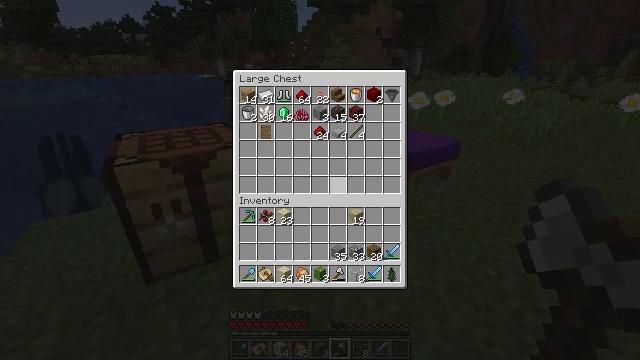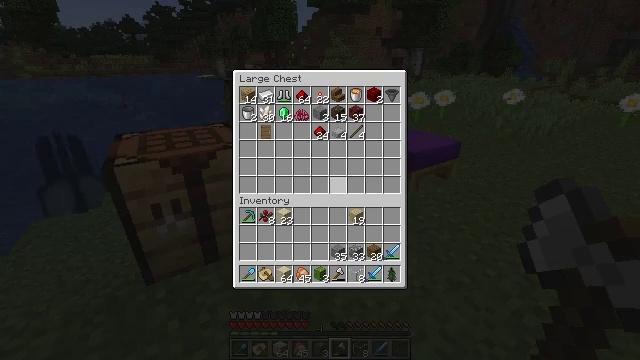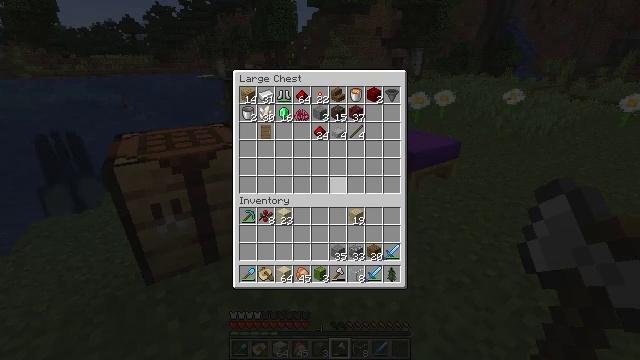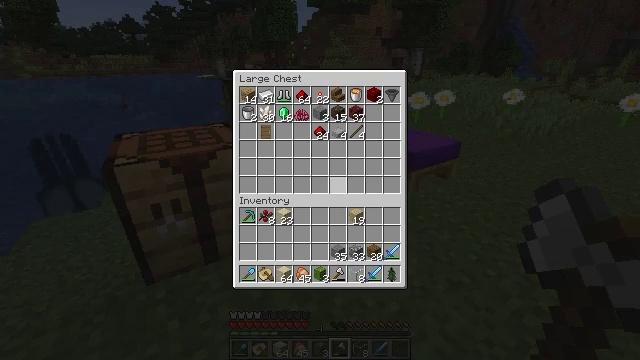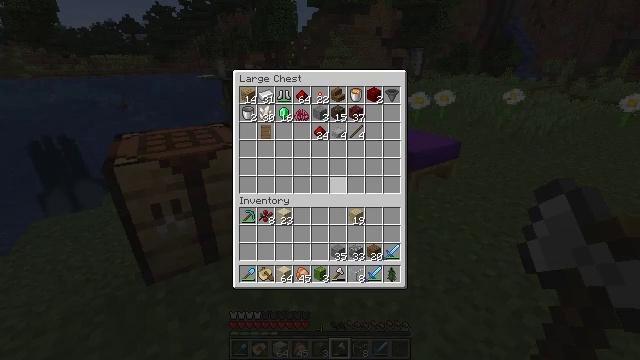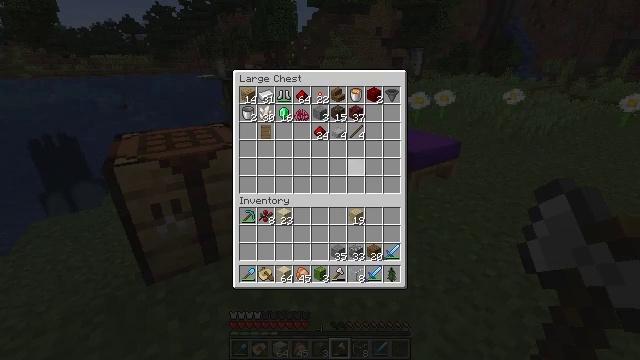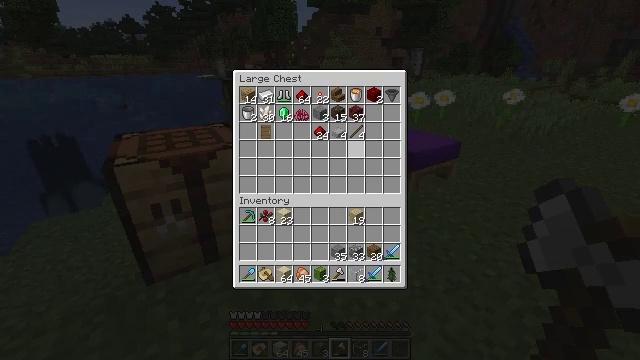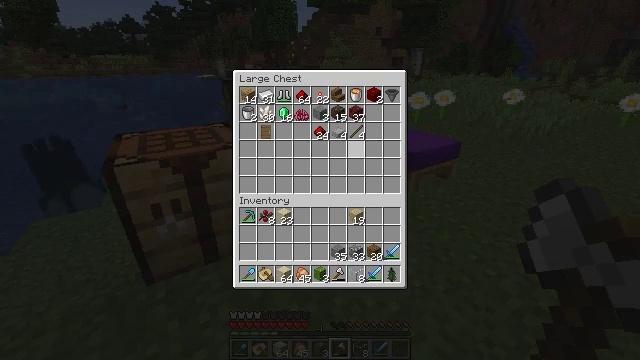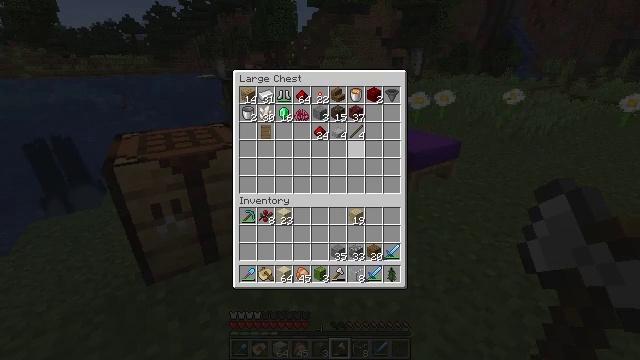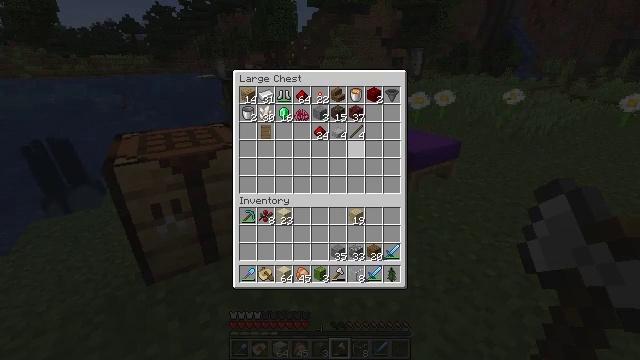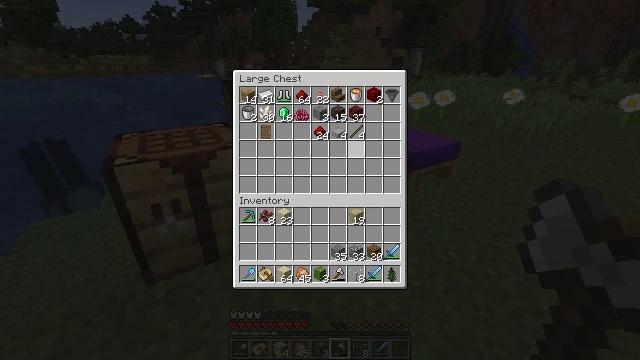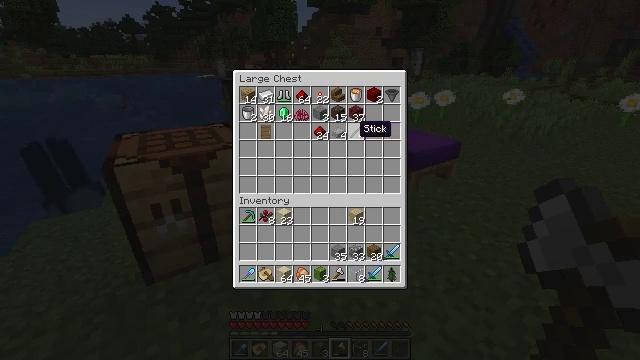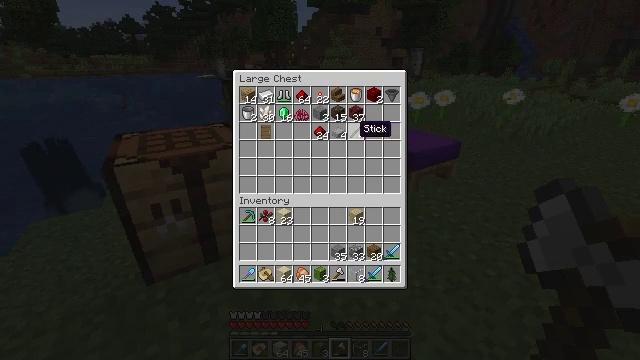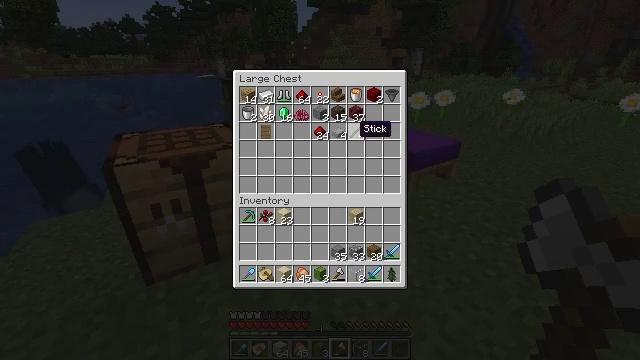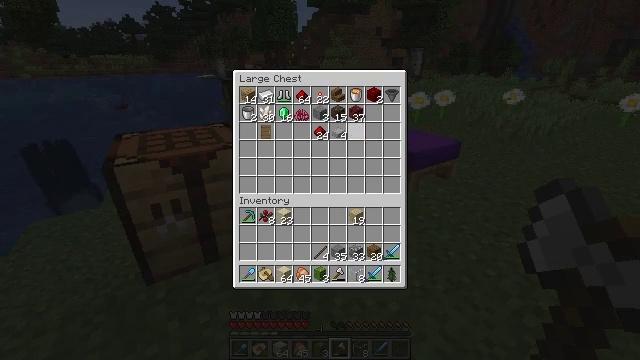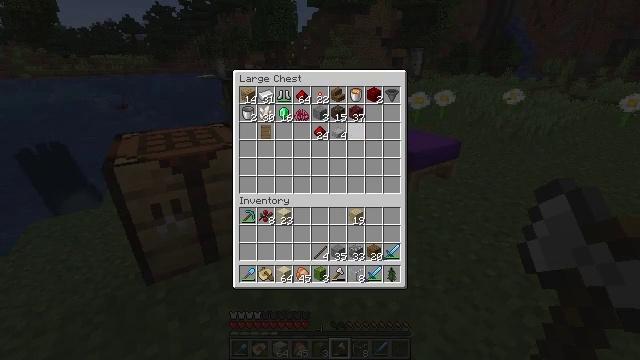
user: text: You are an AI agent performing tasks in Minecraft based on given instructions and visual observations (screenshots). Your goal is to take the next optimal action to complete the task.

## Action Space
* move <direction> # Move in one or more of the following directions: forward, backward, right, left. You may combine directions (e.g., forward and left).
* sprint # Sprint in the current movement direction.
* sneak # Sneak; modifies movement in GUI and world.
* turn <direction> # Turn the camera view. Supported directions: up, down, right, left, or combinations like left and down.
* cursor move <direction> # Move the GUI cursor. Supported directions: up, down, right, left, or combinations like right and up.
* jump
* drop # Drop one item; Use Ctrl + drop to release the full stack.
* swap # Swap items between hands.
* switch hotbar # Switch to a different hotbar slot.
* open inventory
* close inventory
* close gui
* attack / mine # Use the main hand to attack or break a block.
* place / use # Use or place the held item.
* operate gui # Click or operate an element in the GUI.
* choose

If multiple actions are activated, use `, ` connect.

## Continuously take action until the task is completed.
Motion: motion action
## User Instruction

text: Craft the spruce sign.
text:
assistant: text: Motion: no_op
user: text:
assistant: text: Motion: no_op
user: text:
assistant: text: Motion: no_op
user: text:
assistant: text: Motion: no_op
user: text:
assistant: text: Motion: cursor move right and up
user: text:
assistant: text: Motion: sneak, cursor move up
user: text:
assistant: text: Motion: sneak
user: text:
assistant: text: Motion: sneak
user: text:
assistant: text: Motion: sneak
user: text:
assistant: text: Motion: sneak
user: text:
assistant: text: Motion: sneak
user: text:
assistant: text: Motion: sneak
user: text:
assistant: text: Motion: sneak
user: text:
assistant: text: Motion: sneak, operate gui
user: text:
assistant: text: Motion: sneak, operate gui
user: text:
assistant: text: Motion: sneak, operate gui
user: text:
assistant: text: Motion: sneak
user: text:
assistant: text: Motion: sneak
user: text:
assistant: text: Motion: sneak
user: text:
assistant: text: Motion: sneak, cursor move right and down
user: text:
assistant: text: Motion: cursor move right and down
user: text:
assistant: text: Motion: no_op
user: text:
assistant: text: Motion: no_op
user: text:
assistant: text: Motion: no_op
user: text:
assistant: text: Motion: no_op
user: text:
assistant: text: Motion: no_op
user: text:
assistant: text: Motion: no_op
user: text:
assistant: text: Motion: no_op
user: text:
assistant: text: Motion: no_op
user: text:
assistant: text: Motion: no_op